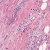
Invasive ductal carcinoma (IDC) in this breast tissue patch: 0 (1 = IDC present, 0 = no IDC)